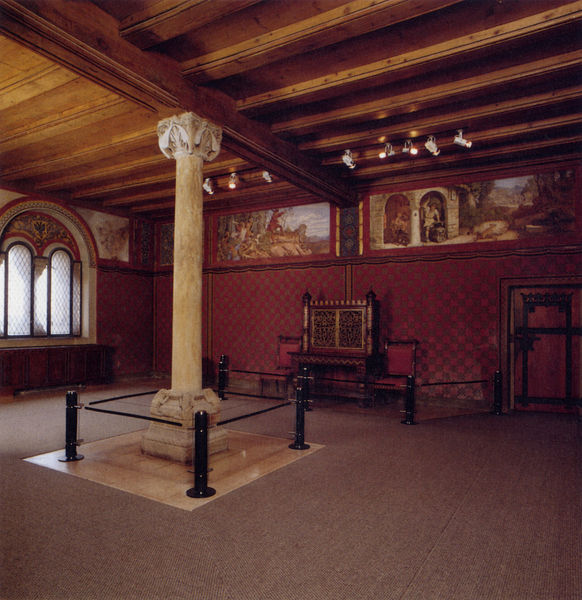
Titel: Blick in den Landgrafensaal
Standort: Eisenach
Institution: Wartburg
Schlagwörter: gemälde, braun, bunt, fenster, grau, holz, lampen, licht, marmor, pfeiler, raum, schwarz, stuhl, stühle, säule, tisch, tür, weiss, zimmer, rot, schloss, zaun, beige, malerei, muster, schachbrett, teppich, wand, architektur, sockel, stein, bild, innenraum, möbel, boden, interieur, sessel, decke, renaissance, kamin, umrandung, bilder, wohnzimmer, ecke, bogen, bank, saal, rundbogen, thron, polster, tapete, wandgemälde, wandmalerei, schlafzimmer, stuck, balken, innenansicht, kammer, kordel, plinthe, galerie, pfosten, foto, fotografie, stütze, burg, holzdecke, kapitell, photo, ausstellung, glasfenster, schlafgemach, fresken, tapisserie, historismus, sammlung, museum, basis, wandbild, fotographie, umzäunung, absperrung, beschläge, holzbalken, schutz, mamor, aufsatz, kapitel, holzbalkendecke, wohnraum, bauwerk, holztür, piano nobile, deckenmalerei, rundbogenfenster, bogenfenster, festsaal, querstreben, balkendecke, wandbemalung, flachdecke, zwillingsfenster, schmied, wartburg, einzäunung, kemenate, eisenbeschläge, deckenstrahler, deckenverschalung, eisenpfosten, wahnzimmer, wandbekleidung